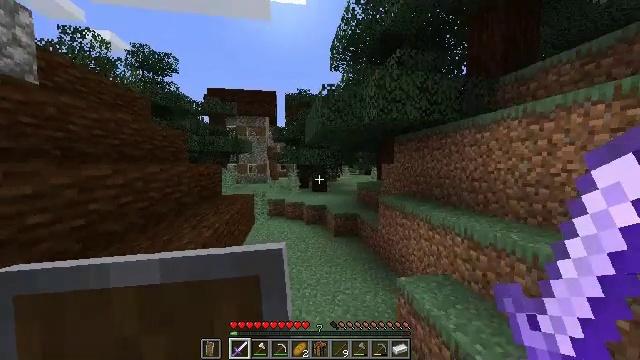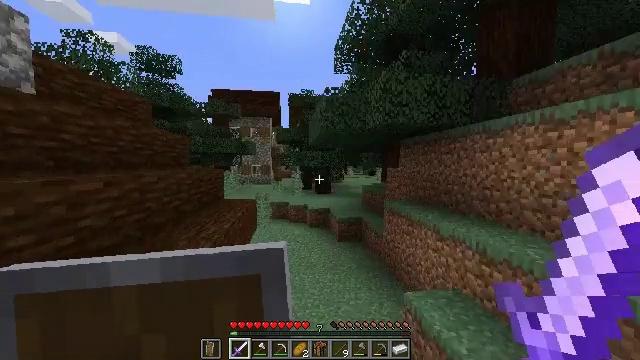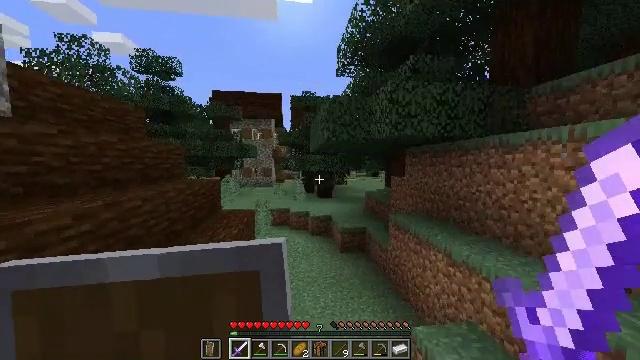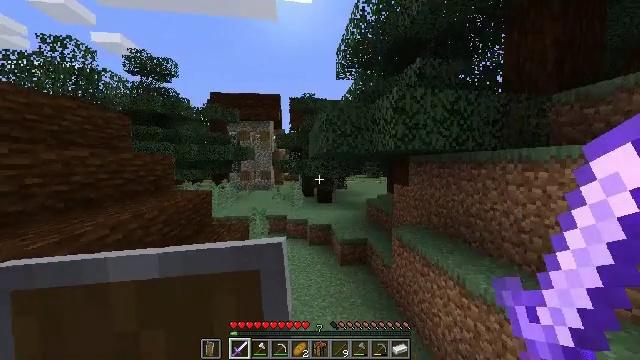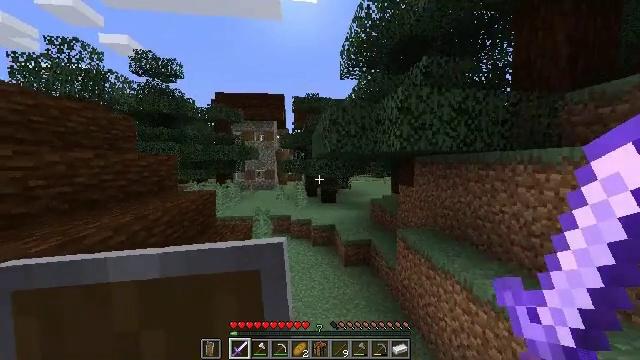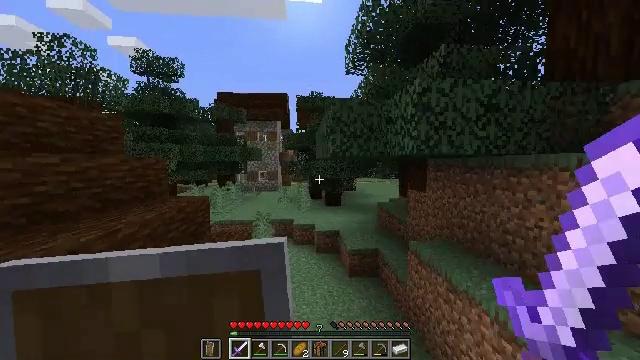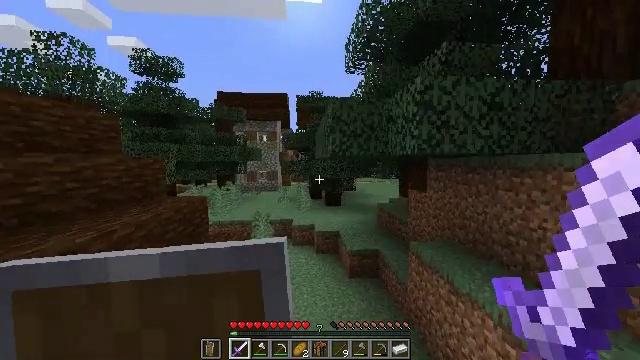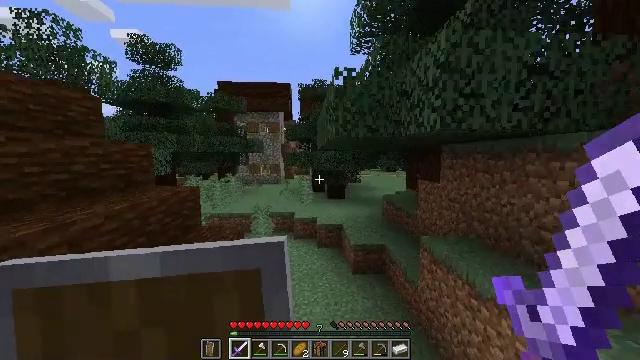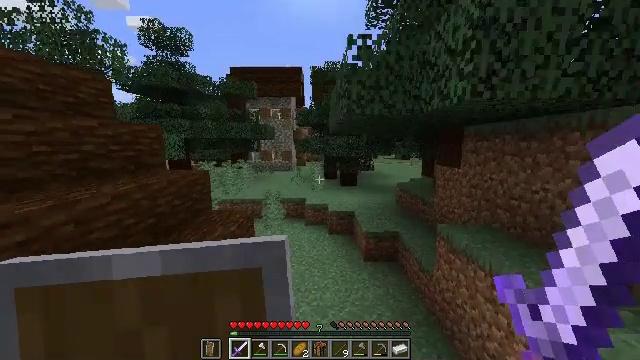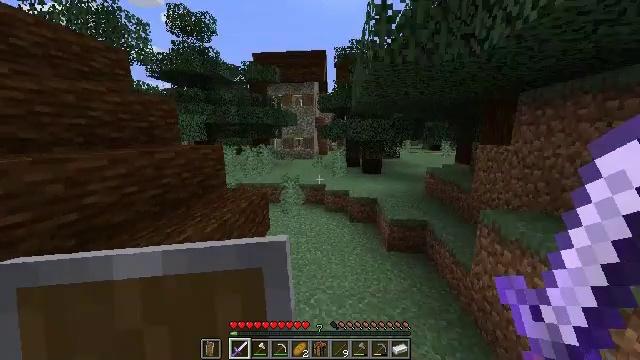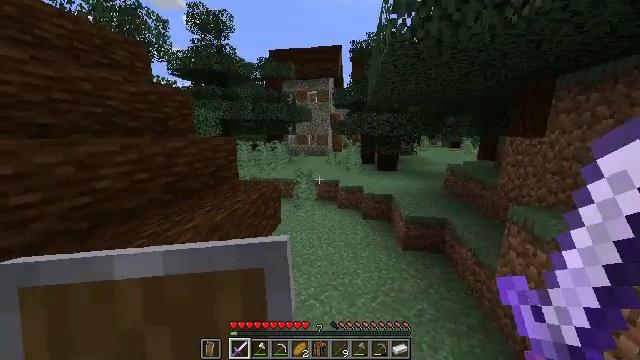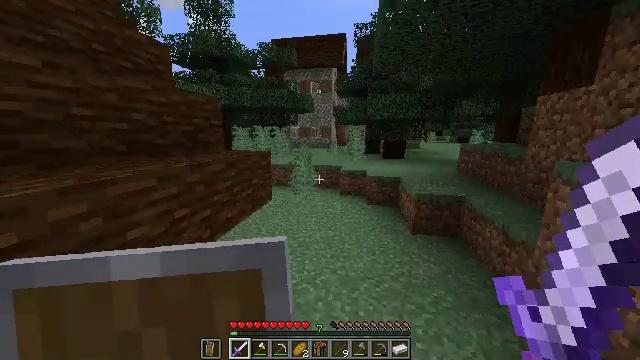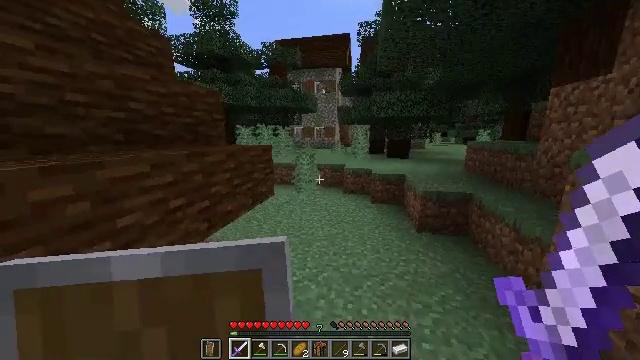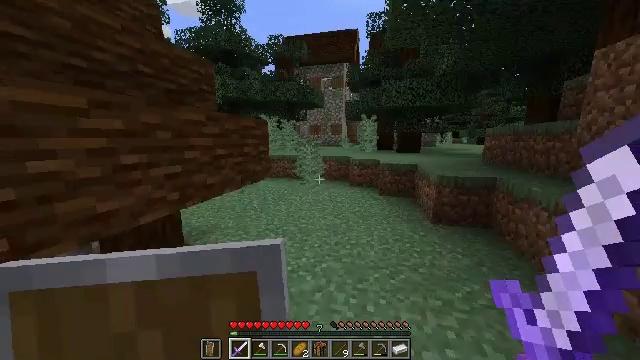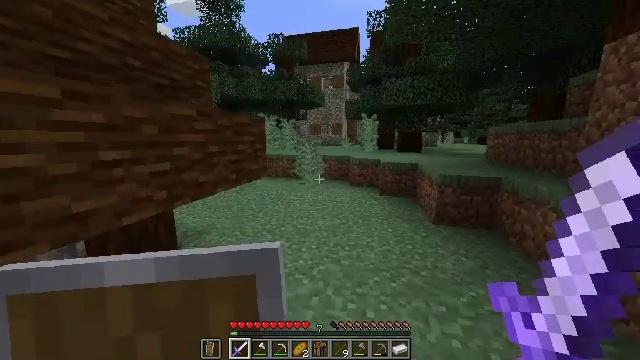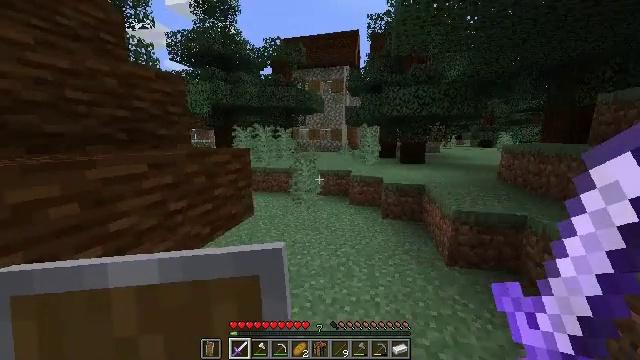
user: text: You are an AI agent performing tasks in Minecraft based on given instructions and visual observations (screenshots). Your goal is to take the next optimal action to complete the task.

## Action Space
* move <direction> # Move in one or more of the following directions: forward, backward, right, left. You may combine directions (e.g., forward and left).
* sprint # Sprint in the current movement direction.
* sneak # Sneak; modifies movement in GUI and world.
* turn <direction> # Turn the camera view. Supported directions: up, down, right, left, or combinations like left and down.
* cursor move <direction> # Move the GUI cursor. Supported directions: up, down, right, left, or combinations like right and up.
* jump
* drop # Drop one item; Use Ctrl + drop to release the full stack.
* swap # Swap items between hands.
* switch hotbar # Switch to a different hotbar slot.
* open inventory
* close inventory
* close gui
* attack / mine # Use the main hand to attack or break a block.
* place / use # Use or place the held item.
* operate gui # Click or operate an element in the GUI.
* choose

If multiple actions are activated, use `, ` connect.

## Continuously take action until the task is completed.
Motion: motion action
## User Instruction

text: Destroy the bookshelf.
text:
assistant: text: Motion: move forward, sprint, turn left, jump
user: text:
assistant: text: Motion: move forward, sprint, jump
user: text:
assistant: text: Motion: move forward, sprint, jump
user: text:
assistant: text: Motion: move forward, sprint, turn left, jump
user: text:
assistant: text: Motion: move forward, sprint, turn left, jump
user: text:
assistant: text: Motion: move forward, sprint, jump
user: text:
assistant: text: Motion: move forward, sprint, turn left and down, jump
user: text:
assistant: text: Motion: move forward, sprint, turn left and down, jump
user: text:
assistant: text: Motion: move forward, sprint, turn left and down, jump
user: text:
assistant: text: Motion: move forward, sprint, turn left, jump
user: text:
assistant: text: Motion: move forward, turn left, jump
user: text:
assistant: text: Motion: move forward, turn left, jump
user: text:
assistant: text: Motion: move forward, sprint, turn left, jump
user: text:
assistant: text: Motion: move forward, sprint, jump
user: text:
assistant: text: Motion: move forward, sprint, jump
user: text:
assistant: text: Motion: move forward, sprint, jump
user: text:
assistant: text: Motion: move forward, sprint, turn left, jump
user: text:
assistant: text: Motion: move forward, sprint, turn left and down, jump
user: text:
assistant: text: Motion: move forward, sprint, turn left and down, jump
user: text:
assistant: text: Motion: move forward, jump
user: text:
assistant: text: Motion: move forward, jump
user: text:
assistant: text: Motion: move forward, sprint, jump
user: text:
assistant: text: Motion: move forward, sprint, jump
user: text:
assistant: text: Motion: move forward, sprint
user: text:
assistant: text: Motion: move forward, sprint
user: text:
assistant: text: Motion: move forward, turn left
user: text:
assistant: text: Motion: move forward, turn left and up
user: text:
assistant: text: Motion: move forward, turn left
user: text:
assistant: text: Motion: move forward, turn left and up
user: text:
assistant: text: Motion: move forward